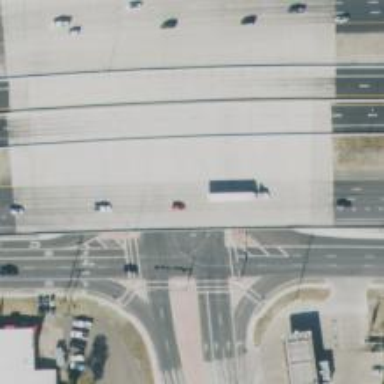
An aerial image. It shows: Secondary link road.